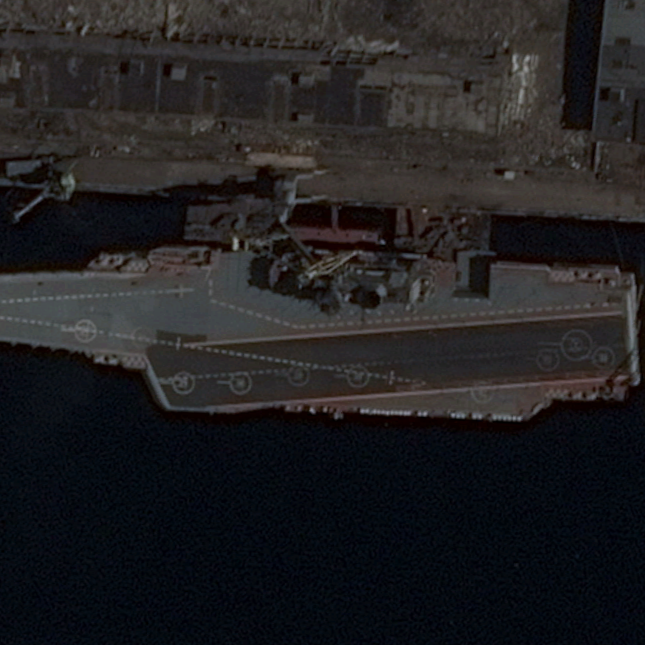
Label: Kuznetsov-class_aircraft_carrier